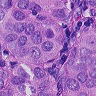
Metastatic tissue present: yes